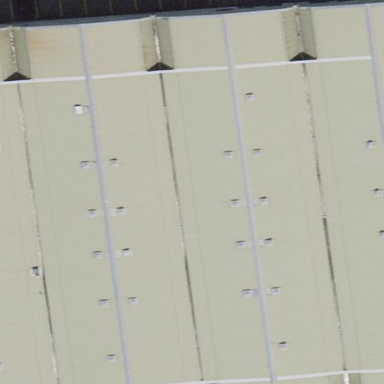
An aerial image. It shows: Industrial building.